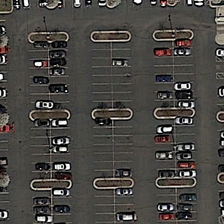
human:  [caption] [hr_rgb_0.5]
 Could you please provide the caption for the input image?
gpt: many cars are parked in a parking lot with many empty parking spaces .

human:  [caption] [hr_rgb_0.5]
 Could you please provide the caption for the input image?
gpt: many cars are parked in a parking lot with many empty parking spaces .

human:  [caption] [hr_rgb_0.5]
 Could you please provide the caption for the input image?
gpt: many cars are parked in a parking lot with many empty parking spaces .

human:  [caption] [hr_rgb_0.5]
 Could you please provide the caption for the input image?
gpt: many cars are parked in a parking lot with many empty parking spaces .

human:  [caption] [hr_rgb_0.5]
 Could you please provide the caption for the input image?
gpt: many cars are parked in a parking lot with many empty parking spaces .